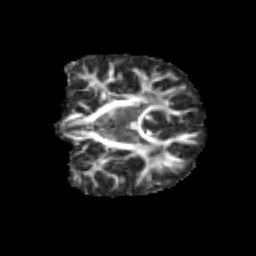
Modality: FA
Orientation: coronal
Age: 11
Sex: male
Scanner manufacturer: siemens
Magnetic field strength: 3 T
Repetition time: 3.8 s
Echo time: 0.07 s